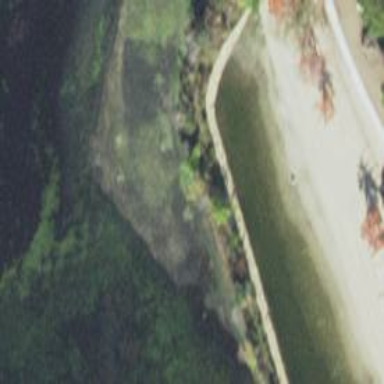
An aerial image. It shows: Swimming spot in natural water.